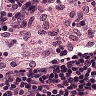
Metastatic tissue present: no